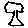
Label: tree